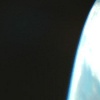
Label: space